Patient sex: F
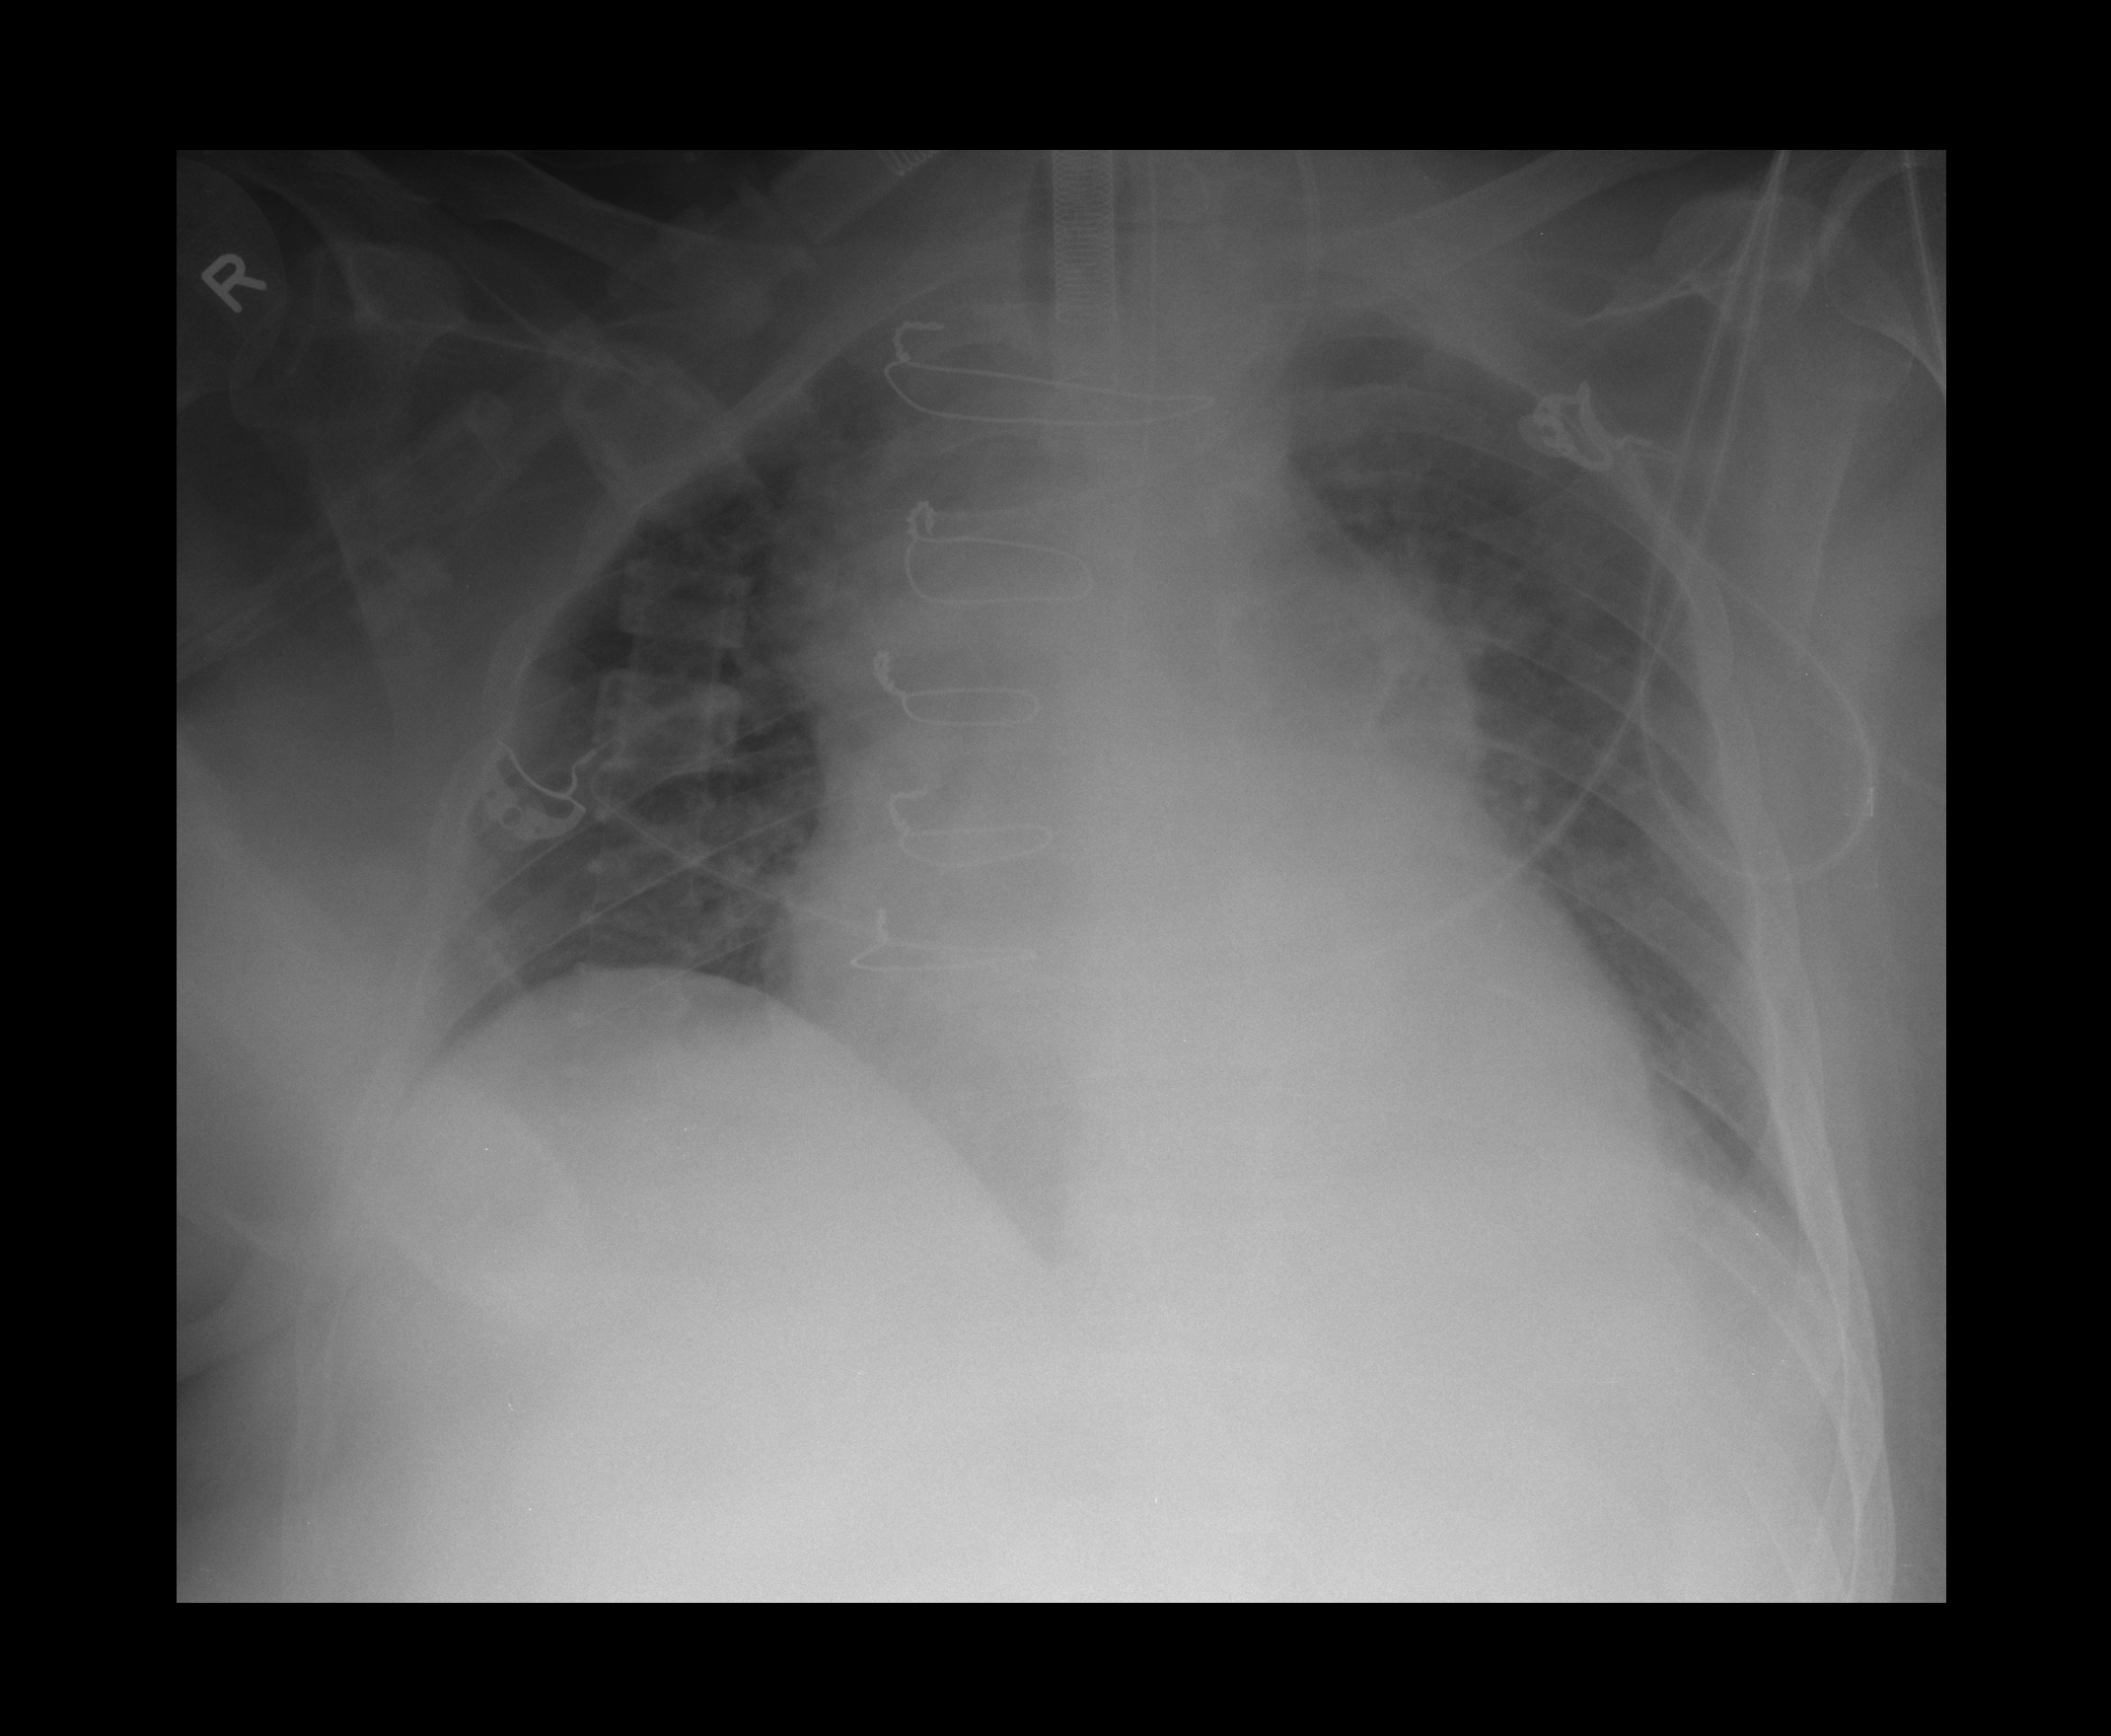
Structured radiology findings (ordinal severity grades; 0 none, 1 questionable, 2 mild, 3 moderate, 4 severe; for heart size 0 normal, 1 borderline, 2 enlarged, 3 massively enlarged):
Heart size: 2
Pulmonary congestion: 2
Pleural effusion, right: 0
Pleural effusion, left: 0
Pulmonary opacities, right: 0
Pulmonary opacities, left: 0
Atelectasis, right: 0
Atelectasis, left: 0